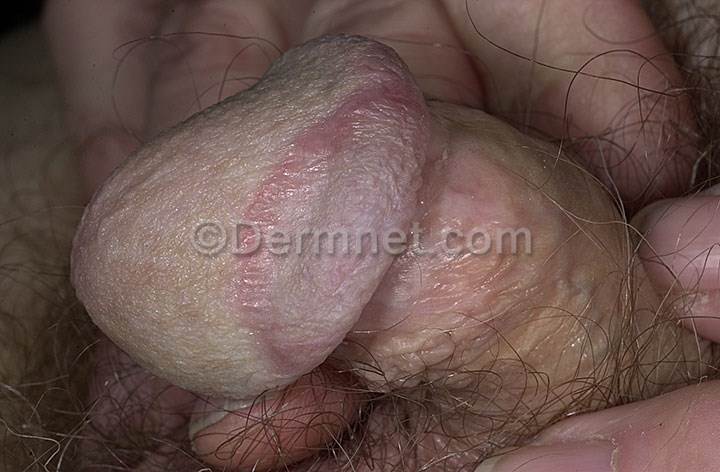
Disease: Psoriasis pictures Lichen Planus and related diseases